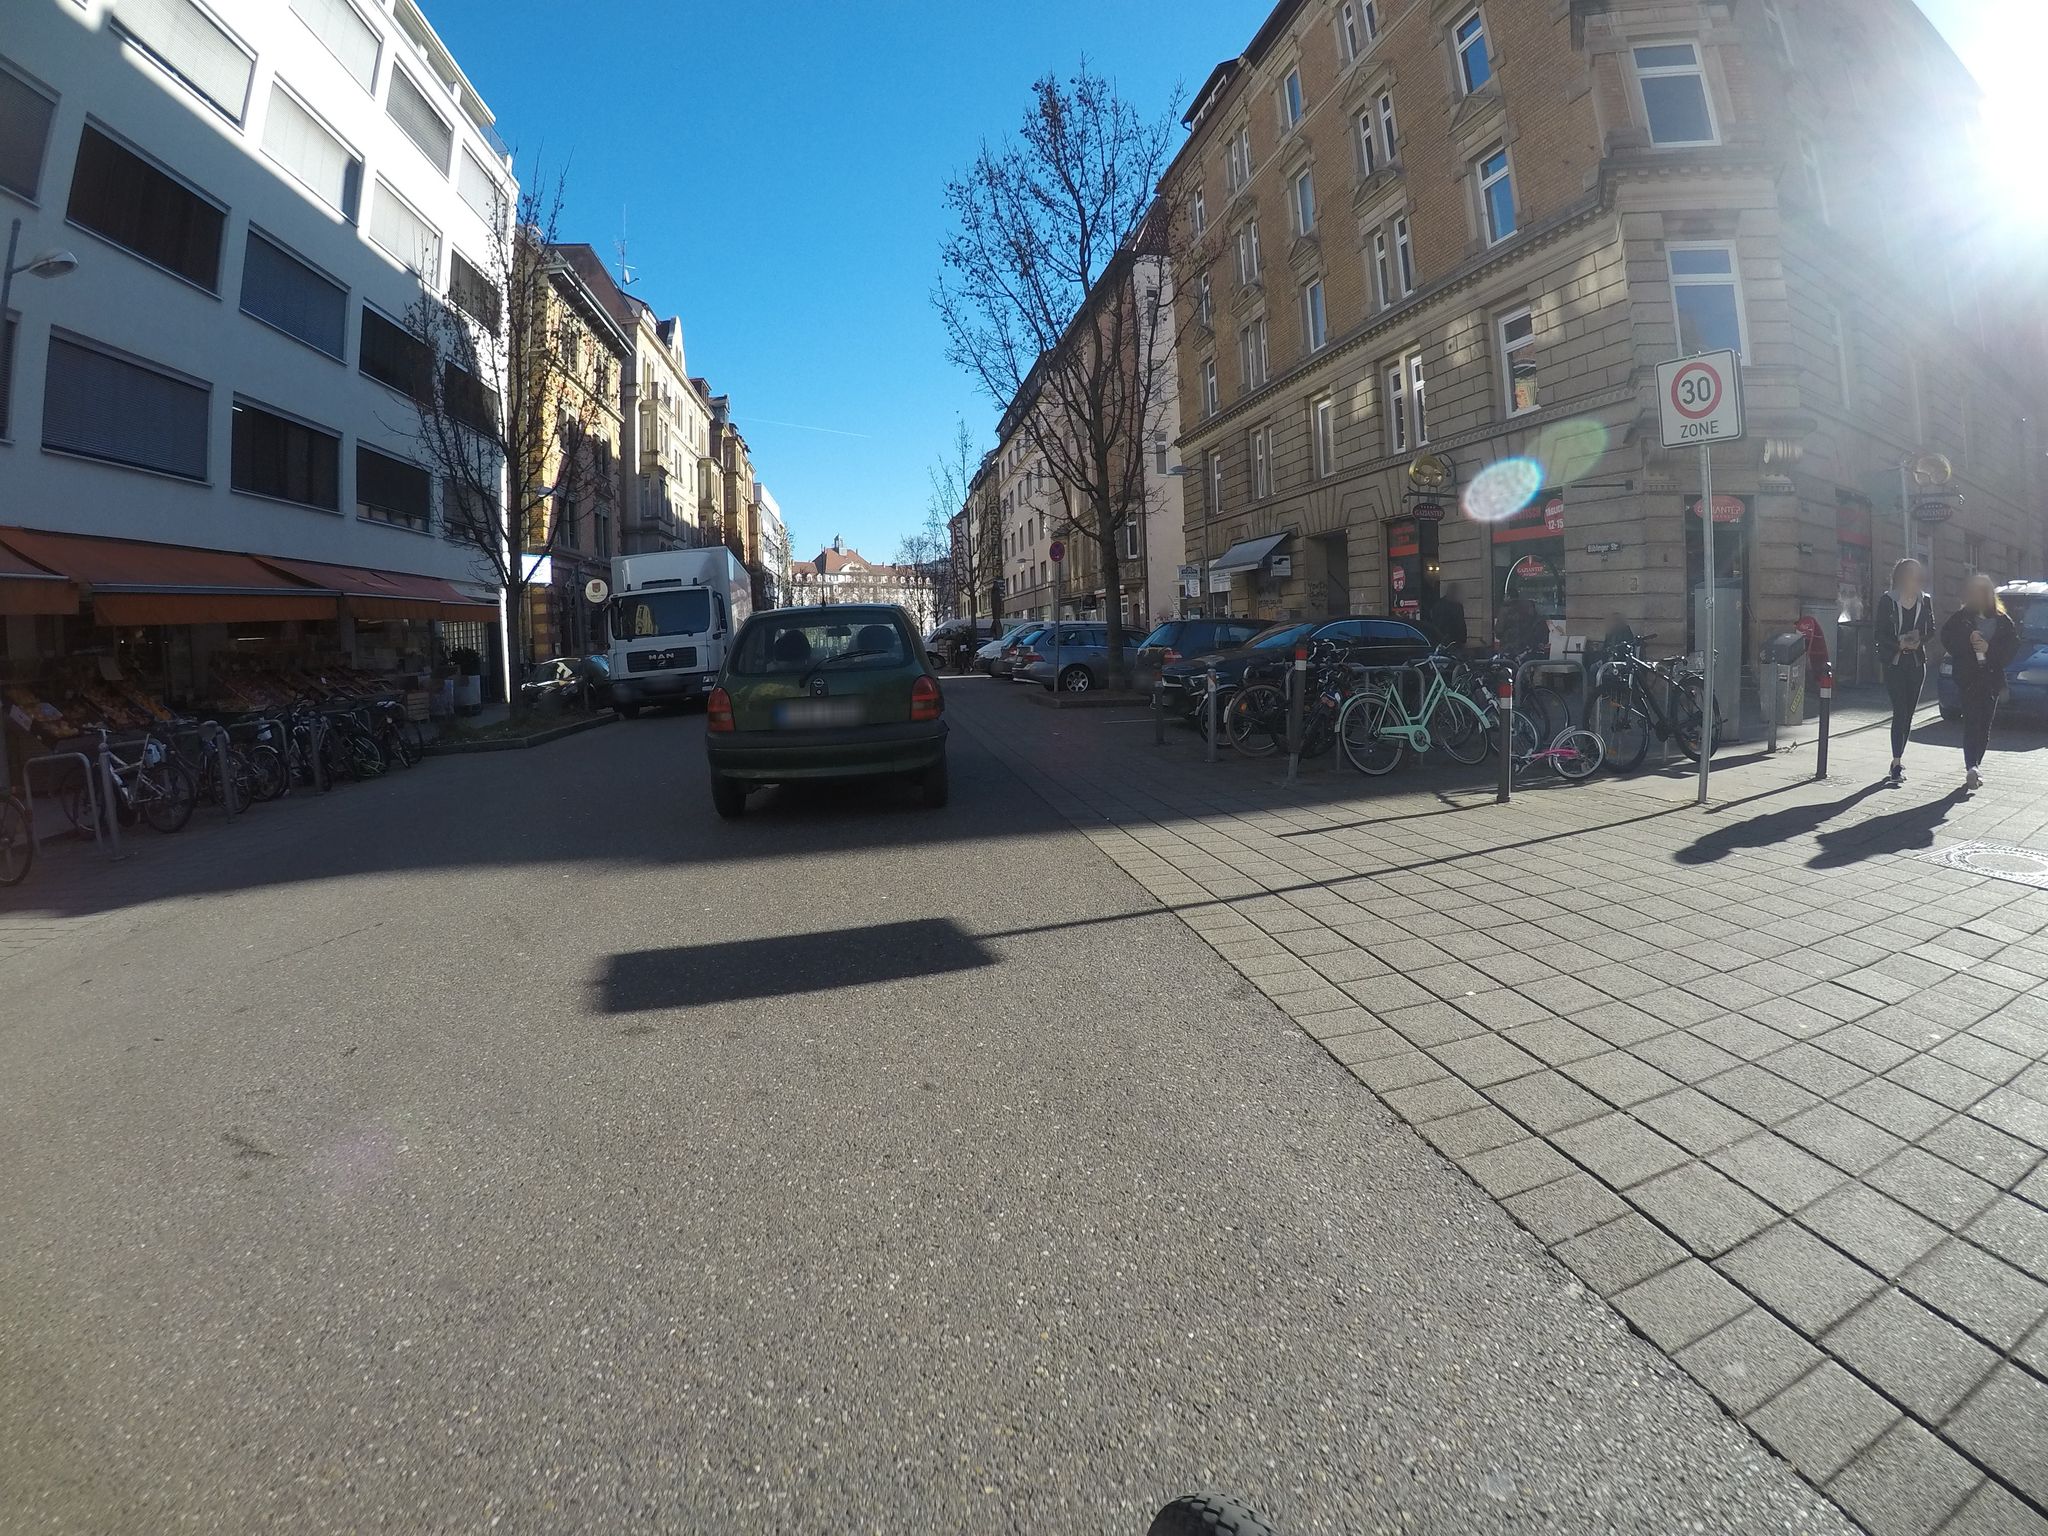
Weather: clear
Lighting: day
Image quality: good
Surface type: walking surface
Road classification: footway, living_street, steps
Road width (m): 8
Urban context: urban centre
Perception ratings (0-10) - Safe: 7.39, Lively: 9.72, Beautiful: 7.62, Boring: 5.51, Depressing: 2.97, Wealthy: 8.89